Aerial crown-view tile of a tropical tree (Barro Colorado Island, Panama), acquired 20240716:
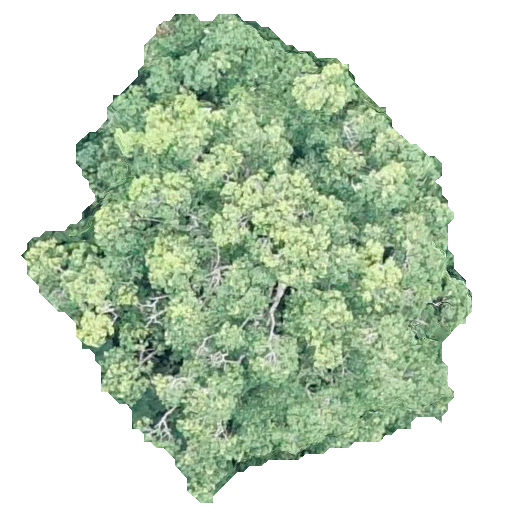
Species: Ocotea leptobotra
GBIF accepted scientific name: Ocotea leptobotra
Crown area: 218.301 m²